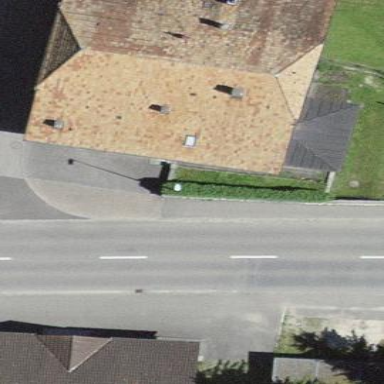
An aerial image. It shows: Residential building.